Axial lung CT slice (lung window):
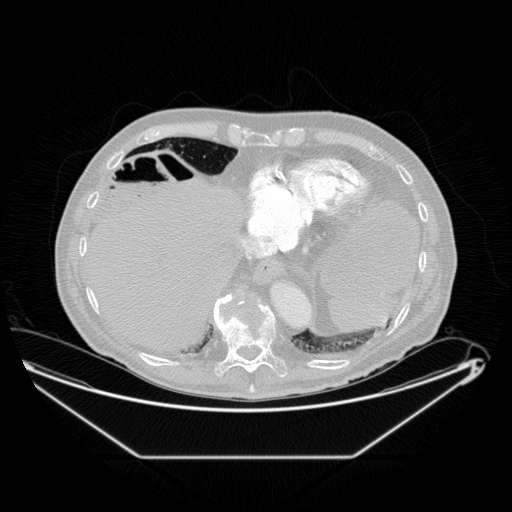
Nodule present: no